Question: I'm rolling my own 'ValidateAntiForgeryToken' attribute for Web API 2.2 for one of my controllers that processes form data through AJAX calls.
I'm sending the data to my controller as JSON and it looks like this (pulled from Fiddler):
'''
{"__RequestVerificationToken":"E8EoBCaFbqSOXhQZiuM93jciTcOAYeLjZj682-3SZRaQ6OOtrm-caZI_IWnX1FH_nwe_AuWnWwxy5ulS0Ynz0STlNptqN09Lu69HxyTeA9PUln8h73yjahB24QPxqI010","ProjectInfo.Description":"Test Description 2"}
'''
I was trying to get the '__RequestVerificationToken' data like this, but it's not working:
'''
JToken json = (JToken)actionContext.ActionArguments["json"];
formToken = (string)json["__RequestVerificationToken"];
'''
'formToken' keeps containing null values so through some debugging I've found that the entire JSON value is being considered a Key, with an empty value as seen in the screenshot below:

I'm not sure why this is happening, since the JSON appears to be valid. Fiddler is able to parse the JSON without issues in it's built in Json Viewer, but JSON.NET appears to be sticking the entire json string as the Key instead of parsing it. I know that I could hack it and manually parse out the value I need from the key, but that's dirty as I rather this be done properly.
Is there something wrong with my JSON or method that I'm using to obtain it, or is there a bug in the json.net library/asp.net causing this behavior? Any idea why this might be happening?
It's possible that somehow the data is being serialized twice, but I'm not sure why/how. From my debugger here's the stringified value of 'json':
'''
Root = {
"{"__RequestVerificationToken":"yqob-3bUW8C8sUrHWu_feRFOz2KPUKqugo1QoN2s8v9UhlMTwSonxoEdnh85TdM56Xj-aixZdgSQXs8D6ureAQTU83wVtvsoLBd2tDl0ZPyq_2sFefObQx0VHOExQjgh0","ProjectInfo.Description":"Test Description"}": ""
}
'''
Here's the code that generates the JSON on the client side. It's a jQuery extension:
'''
$.fn.serializeObject = function () {
var o = {};
var a = this.serializeArray();
$.each(a, function () {
if (o[this.name] !== undefined) {
if (!o[this.name].push) {
o[this.name] = [o[this.name]];
}
o[this.name].push(this.value || '');
}
else {
o[this.name] = this.value || '';
}
});
return o;
};
'''
This is then called as such in the submit method:
'''
$('#description-editable form').submit(function (e) {
e.preventDefault();
var data = JSON.stringify($(this).serializeObject());
//ajax method for PUT here...
});
'''
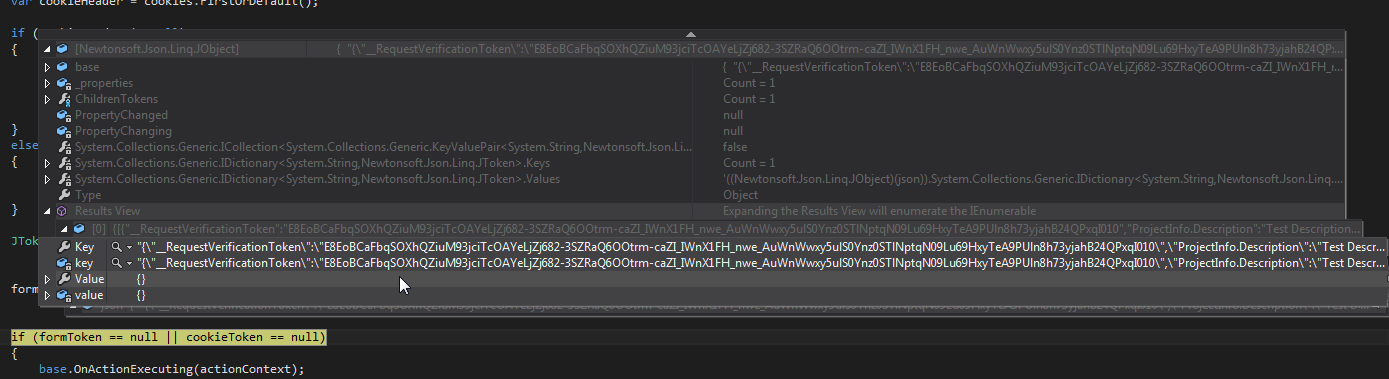
Answer: It depends on what your AJAX options are, but it looks like your object is being stringified twice before it gets sent up. You should be able to remove the 'stringify' call:
'''
$('#description-editable form').submit(function (e) {
e.preventDefault();
var data = $(this).serializeObject();
//ajax method for PUT here...
});
'''